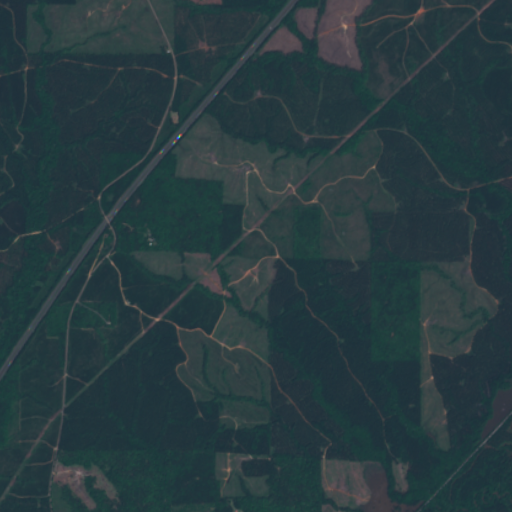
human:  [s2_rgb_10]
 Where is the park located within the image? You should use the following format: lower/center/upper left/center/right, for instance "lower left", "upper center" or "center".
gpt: The park is located in the upper center of the image.
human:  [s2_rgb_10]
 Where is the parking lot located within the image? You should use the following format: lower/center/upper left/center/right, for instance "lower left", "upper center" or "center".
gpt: There is no parking lot in the image.